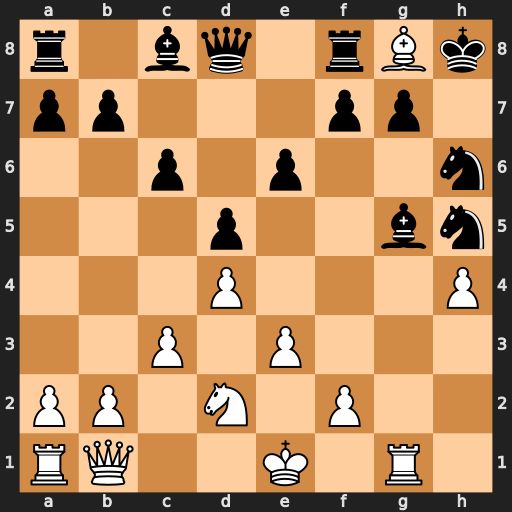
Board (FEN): r1bq1rBk/pp3pp1/2p1p2n/3p2bn/3P3P/2P1P3/PP1N1P2/RQ2K1R1
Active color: w
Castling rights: Q
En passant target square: -
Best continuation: Qh7#